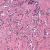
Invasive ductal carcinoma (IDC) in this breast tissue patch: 1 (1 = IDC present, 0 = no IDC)